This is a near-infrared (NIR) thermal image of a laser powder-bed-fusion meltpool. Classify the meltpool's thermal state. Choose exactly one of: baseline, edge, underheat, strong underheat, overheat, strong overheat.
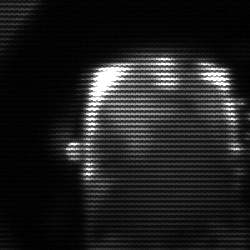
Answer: baseline